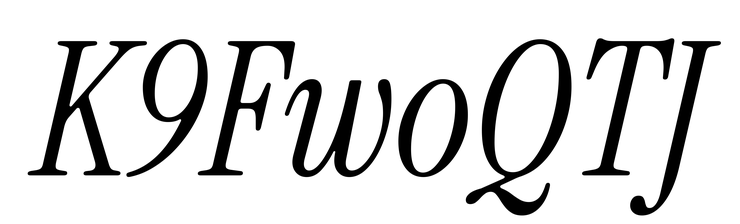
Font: InstrumentSerif-Italic